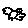
Label: bird